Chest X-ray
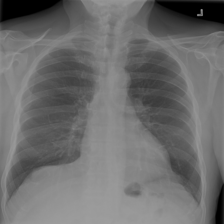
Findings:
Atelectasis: negative
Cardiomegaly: negative
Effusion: negative
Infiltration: negative
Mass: negative
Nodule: negative
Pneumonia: negative
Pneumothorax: negative
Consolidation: negative
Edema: negative
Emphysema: negative
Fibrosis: negative
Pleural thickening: negative
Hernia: negative